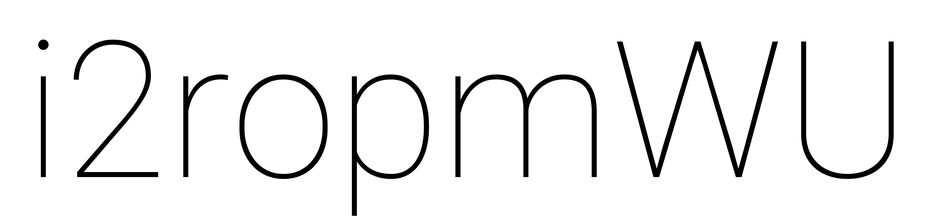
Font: Roboto_Thin